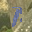
Label: 1